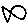
Label: fish